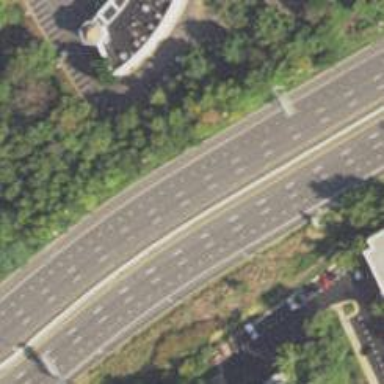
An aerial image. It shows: Motorway.